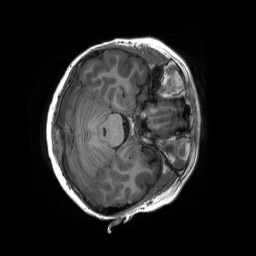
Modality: T1w
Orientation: axial
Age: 13
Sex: male
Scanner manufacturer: siemens
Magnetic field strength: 3 T
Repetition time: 2.3 s
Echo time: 0.00232 s